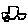
Label: car